Question: In a loop, I want to get the ith value from the table every time, I write like this:
'''
FOR i IN 1..(select count (*) from table1 ) LOOP
INSERT INTO TABLE2
select id from table1 where column_nam in (select column_nam[i] from table1);
end loop;
end
'''
For example, 'column_nam[1]=HPPC003', but it works wrong, how should I do it?

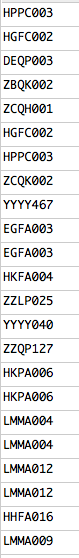
Answer: The comment by @a_horse_with_no_name is correct in that your ideas seem to be on shaky ground. You can't have a reference for the relational database rows without anything to base it off of.
While I agree in that you should revisit the basics, I would also like to propose a solution to this particular problem; If you had another column field in the table you could use this as the "ith" counter reference. i.e. columns of Reference and Data, with 1,2,3 etc for Reference and HPPC003, HPFC002 for the Data column, where you could then SELECT Data WHERE Reference==1 to get HPPC003.
I hope this helps, and Elmasri & Navathe is a very good reference for learning the foundations of Databases.